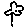
Label: flower